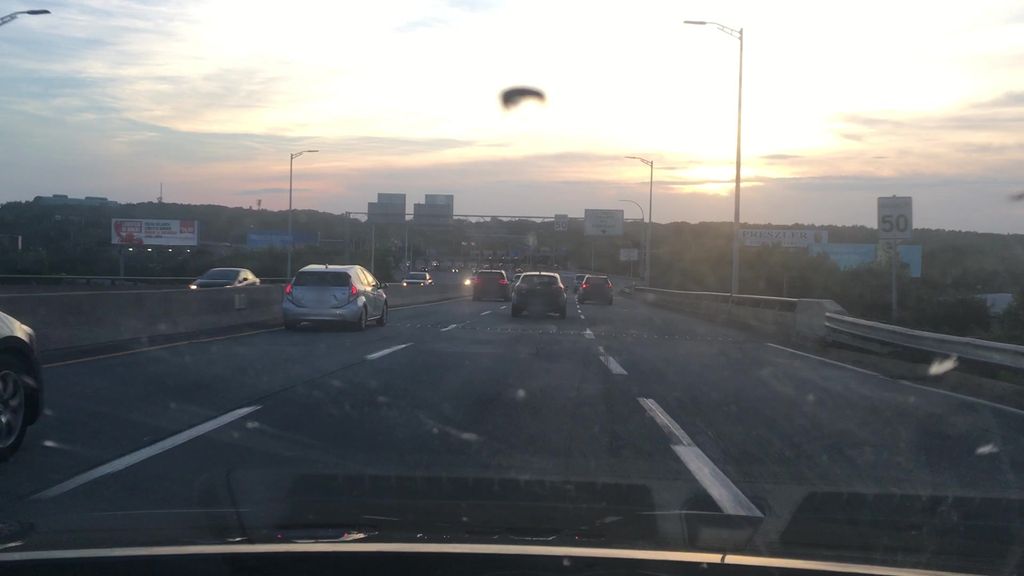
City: halifax